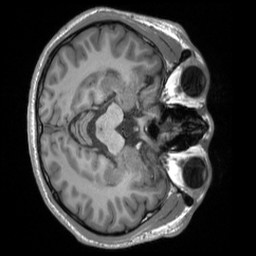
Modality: T1w
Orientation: axial
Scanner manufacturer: siemens
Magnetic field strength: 3 T
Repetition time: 2 s
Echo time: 0.0023 s